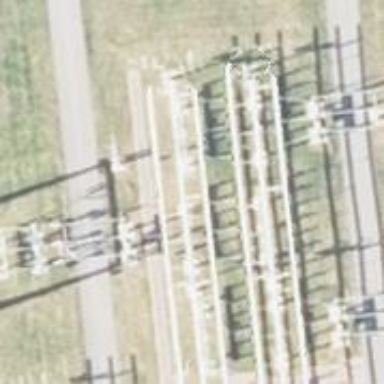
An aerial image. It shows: Power line with 3 cables. It uses busbar.